Question: I am coding an app that can select another app's 'ComboBox' with a certain index.
For example, I want to select the second listed item "Adobe flash player" from my app with hooking.
The 'ComboBox' app is not mine so I cannot modify the target app.
Usually, putting a text or clicking a button can be done by using 'Sendmessage' API in VB.Net.
The handle value(hWnd) of that 'ComboBox' can be retrieved.
I want to know which function(api) to use and which value should be used.
Thank you.

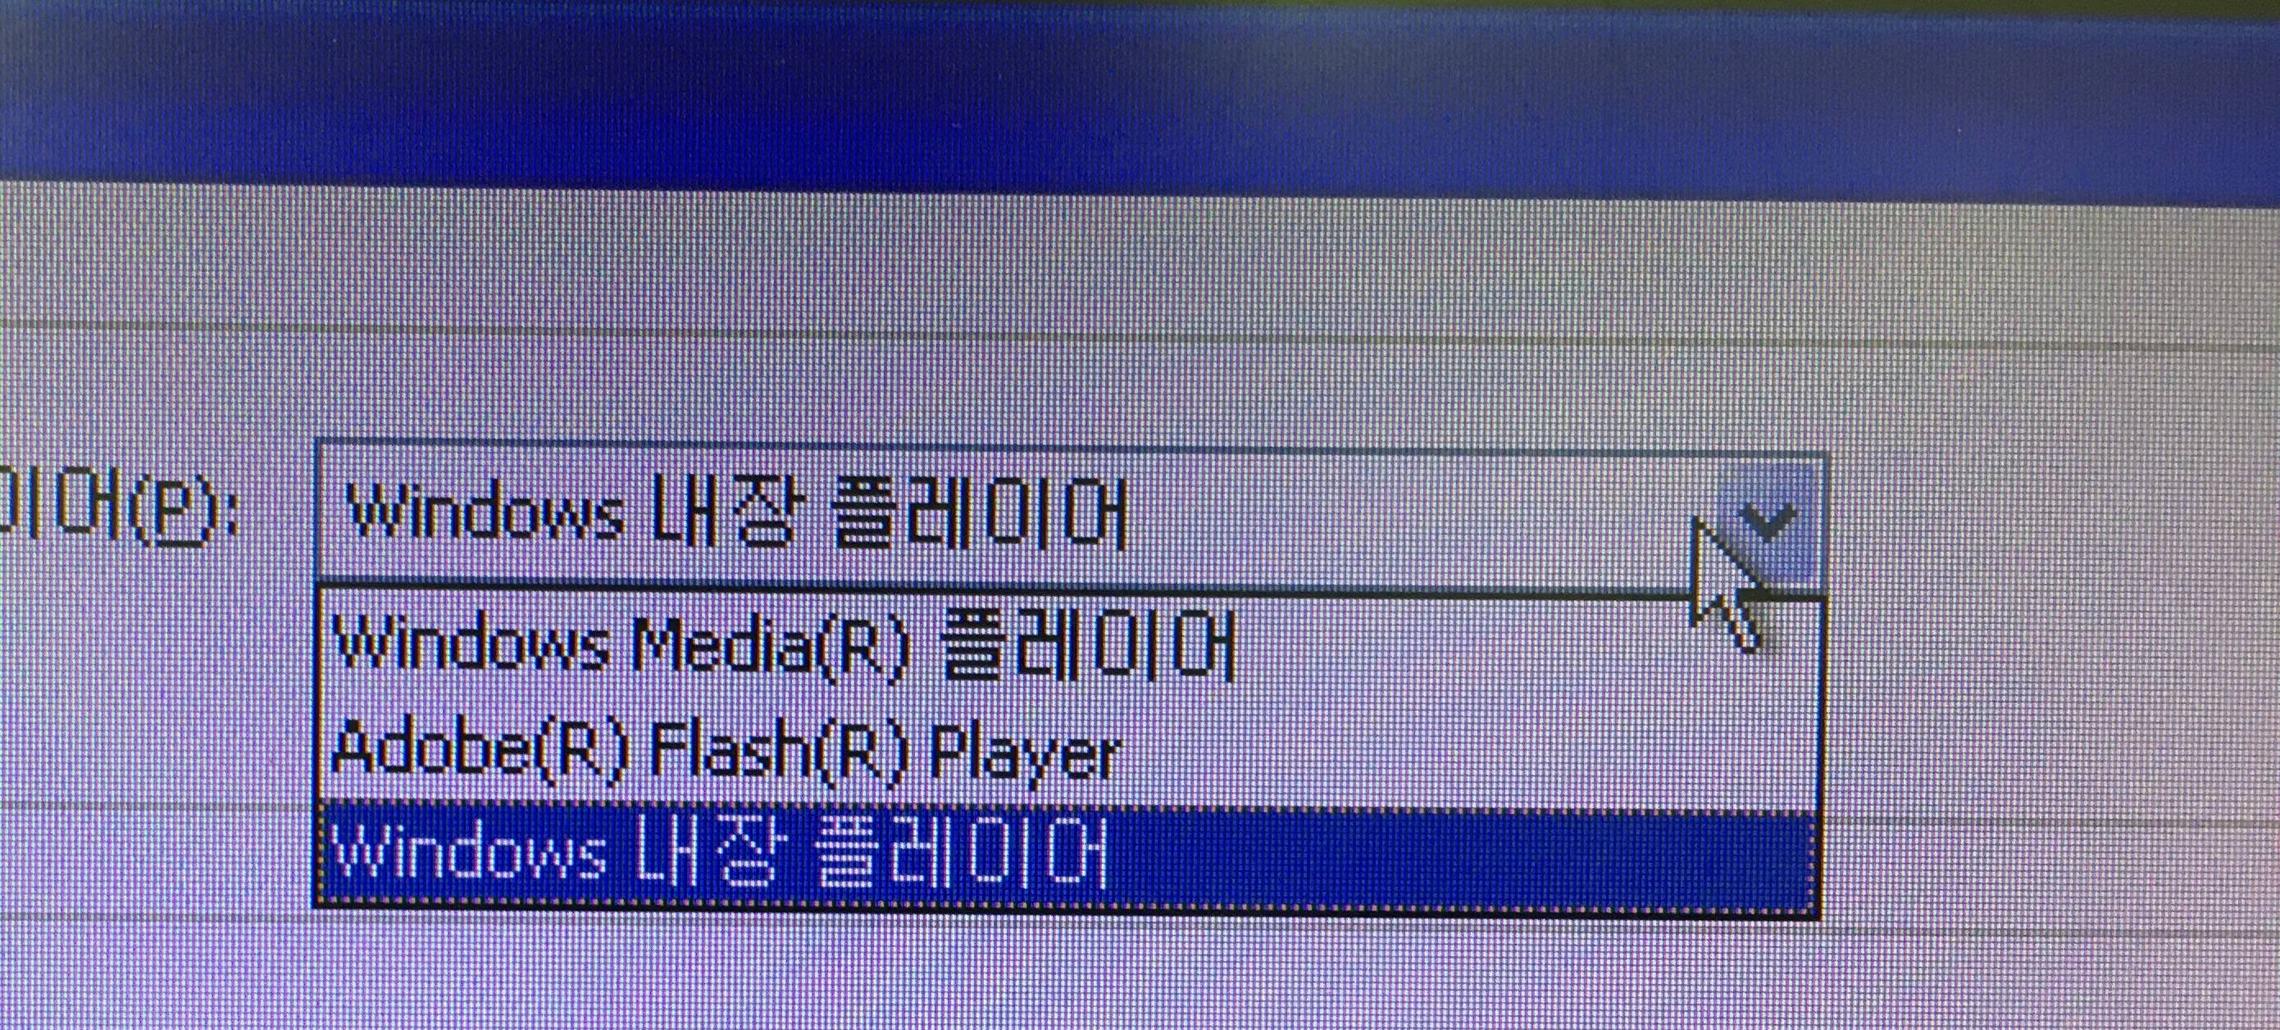
Answer: You can send <URL> should be zero-based index of the item which you want to set as selected index and the 'lParam' is useless here.
> An application sends a <URL> message to select a string in the
list of a combo box. If necessary, the list scrolls the string into
view. The text in the edit control of the combo box changes to reflect
the new selection, and any previous selection in the list is removed.- 'wParam'- 'lParam'
'''
[System.Runtime.InteropServices.DllImport("user32.dll")]
static extern IntPtr SendMessage(IntPtr hWnd, int Msg, int wParam, int lParam);
const int CB_SETCURSEL = 0x014E;
void SetSelectedIndex(IntPtr comboBoxHandle, int index)
{
SendMessage(comboBoxHandle, CB_SETCURSEL, index, 0);
}
'''
'''
<System.Runtime.InteropServices.DllImport("user32.dll")> _
Shared Function SendMessage(ByVal hWnd As IntPtr, ByVal Msg As Integer, _
ByVal wParam As Integer, ByVal lParam As Integer) As IntPtr
End Function
Const CB_SETCURSEL As Integer = &H14E
Sub SetSelectedIndex(comboBoxHandle As IntPtr, index As Integer)
SendMessage(comboBoxHandle, CB_SETCURSEL, index, 0)
End Sub
'''